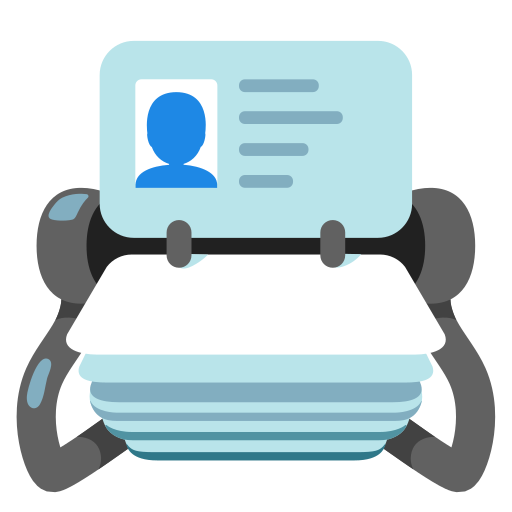
Emoji: 📇